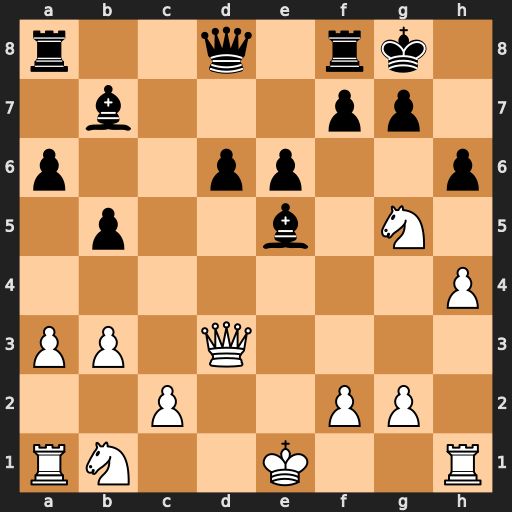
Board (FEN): r2q1rk1/1b3pp1/p2pp2p/1p2b1N1/7P/PP1Q4/2P2PP1/RN2K2R
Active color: w
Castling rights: KQ
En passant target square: -
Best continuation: Qh7#